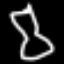
Label: hourglass